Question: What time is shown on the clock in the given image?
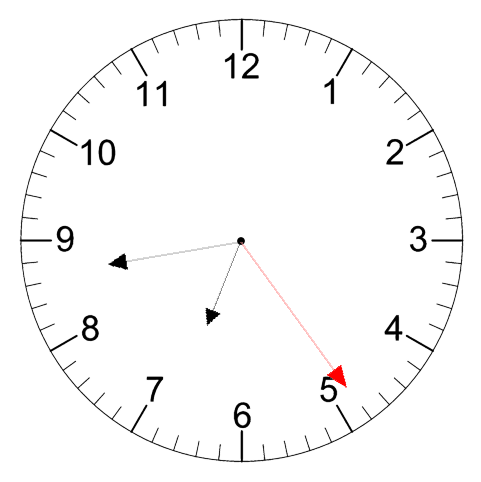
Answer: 06:43:24